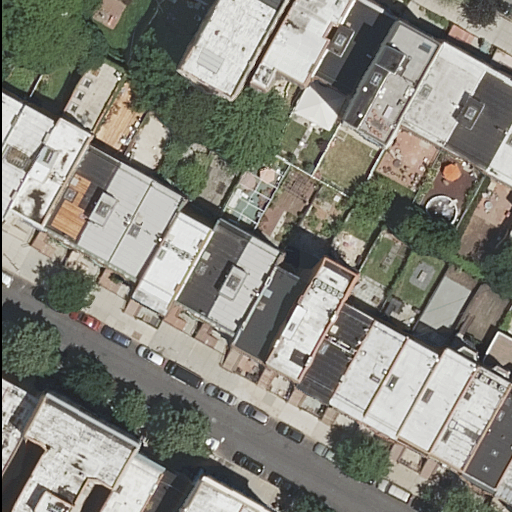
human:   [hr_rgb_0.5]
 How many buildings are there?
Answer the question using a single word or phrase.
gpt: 33

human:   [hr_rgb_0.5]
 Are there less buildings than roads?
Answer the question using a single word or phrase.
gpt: no

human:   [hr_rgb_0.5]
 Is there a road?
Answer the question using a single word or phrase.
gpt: yes

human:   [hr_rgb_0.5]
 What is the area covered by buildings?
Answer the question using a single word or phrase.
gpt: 4654m2

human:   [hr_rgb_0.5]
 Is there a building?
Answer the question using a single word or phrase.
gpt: yes

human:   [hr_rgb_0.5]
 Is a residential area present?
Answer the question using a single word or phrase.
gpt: no

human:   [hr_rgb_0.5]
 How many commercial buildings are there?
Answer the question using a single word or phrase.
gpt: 0

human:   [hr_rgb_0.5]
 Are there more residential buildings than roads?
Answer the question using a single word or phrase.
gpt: yes

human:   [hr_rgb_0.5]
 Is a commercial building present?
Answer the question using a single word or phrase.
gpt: no

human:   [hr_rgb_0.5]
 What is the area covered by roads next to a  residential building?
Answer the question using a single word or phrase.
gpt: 0m2

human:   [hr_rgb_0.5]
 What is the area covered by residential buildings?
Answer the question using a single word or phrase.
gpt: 4654m2

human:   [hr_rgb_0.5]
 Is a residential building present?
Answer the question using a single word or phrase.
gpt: yes

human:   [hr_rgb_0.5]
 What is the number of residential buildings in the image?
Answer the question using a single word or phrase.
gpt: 33

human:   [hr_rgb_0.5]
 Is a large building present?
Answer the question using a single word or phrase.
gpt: yes

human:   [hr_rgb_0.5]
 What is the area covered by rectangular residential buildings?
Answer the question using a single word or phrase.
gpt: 3410m2

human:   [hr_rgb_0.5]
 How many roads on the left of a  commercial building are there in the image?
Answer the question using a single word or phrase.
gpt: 0

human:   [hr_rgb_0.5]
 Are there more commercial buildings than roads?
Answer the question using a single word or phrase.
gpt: no

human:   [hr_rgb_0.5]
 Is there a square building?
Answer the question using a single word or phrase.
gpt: no

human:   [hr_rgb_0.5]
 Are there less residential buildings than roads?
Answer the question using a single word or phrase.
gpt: no

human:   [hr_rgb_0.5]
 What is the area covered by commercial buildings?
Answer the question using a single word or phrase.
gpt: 0m2

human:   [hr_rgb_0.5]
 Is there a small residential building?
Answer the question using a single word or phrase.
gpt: yes

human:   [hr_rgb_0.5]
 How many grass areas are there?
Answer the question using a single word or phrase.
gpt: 0

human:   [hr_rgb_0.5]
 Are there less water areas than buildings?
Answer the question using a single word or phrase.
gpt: yes

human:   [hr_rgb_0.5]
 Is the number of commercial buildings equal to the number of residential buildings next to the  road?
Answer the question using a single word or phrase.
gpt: no

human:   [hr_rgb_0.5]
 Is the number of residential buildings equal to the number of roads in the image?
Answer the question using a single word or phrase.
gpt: no

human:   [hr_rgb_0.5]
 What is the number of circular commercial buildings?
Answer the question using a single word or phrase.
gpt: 0

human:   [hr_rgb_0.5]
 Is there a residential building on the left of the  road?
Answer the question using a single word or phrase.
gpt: yes

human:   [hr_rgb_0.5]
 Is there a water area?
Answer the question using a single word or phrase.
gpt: no

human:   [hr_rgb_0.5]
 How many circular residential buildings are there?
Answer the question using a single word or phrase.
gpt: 0

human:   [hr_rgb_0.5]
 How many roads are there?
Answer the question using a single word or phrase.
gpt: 1

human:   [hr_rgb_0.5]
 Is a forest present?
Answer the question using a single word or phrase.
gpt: no

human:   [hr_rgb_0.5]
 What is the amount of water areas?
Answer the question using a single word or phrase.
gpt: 0

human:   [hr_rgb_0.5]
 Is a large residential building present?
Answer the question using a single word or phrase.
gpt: yes

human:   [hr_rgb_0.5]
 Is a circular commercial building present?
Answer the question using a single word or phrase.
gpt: no

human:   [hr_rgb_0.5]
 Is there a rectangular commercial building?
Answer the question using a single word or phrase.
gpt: no

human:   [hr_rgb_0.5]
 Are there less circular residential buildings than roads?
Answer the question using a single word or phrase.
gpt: yes

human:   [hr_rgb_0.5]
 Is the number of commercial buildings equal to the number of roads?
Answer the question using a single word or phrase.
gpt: no

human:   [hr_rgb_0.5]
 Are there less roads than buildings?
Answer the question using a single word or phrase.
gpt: yes

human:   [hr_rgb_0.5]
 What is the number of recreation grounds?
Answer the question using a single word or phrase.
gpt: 0

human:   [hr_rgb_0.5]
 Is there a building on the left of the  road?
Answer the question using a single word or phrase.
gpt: yes

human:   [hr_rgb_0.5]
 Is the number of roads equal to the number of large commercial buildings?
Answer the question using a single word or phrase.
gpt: no

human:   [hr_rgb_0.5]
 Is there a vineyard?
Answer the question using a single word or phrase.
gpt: no

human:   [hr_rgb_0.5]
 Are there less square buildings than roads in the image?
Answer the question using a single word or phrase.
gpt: yes

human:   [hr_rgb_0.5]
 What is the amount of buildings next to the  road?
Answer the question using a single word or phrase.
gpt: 33

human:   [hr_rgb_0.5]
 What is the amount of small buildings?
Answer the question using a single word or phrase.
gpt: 9

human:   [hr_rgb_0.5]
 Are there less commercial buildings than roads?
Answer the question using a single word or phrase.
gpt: yes

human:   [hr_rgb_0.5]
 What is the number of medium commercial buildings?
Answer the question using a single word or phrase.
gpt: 0

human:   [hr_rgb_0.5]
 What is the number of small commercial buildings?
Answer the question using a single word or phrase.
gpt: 0

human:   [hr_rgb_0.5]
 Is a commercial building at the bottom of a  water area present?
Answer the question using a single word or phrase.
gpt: no

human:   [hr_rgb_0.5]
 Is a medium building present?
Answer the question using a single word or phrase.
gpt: yes

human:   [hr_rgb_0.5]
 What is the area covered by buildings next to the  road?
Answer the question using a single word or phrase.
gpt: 4654m2

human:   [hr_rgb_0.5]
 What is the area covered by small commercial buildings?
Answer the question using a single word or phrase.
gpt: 0m2

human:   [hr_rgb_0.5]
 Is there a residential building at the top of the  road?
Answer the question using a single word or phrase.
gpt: yes

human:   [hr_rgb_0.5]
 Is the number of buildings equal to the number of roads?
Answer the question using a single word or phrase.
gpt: no

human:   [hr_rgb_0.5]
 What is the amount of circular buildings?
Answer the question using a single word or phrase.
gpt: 0

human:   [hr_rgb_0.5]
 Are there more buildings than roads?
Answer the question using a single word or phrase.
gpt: yes

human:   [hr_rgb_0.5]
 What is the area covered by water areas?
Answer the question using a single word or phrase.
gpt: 0m2

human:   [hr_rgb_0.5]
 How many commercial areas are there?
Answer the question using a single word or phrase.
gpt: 0

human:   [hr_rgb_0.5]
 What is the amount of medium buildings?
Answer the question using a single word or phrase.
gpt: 23

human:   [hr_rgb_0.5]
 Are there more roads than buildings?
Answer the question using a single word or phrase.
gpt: no

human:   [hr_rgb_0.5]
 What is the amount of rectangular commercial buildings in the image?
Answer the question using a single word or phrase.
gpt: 0

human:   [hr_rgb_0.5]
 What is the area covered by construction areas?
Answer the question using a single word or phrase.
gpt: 0m2

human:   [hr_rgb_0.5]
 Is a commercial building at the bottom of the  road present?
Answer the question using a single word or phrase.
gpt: no

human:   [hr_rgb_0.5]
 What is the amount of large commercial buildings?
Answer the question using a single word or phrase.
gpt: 0